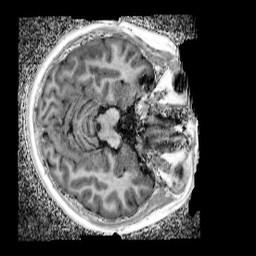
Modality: UNIT1_denoised
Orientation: axial
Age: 11
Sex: male
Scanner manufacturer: siemens
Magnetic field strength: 3 T
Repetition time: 4 s
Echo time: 0.00299 s